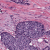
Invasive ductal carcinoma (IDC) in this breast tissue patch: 1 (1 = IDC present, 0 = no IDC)